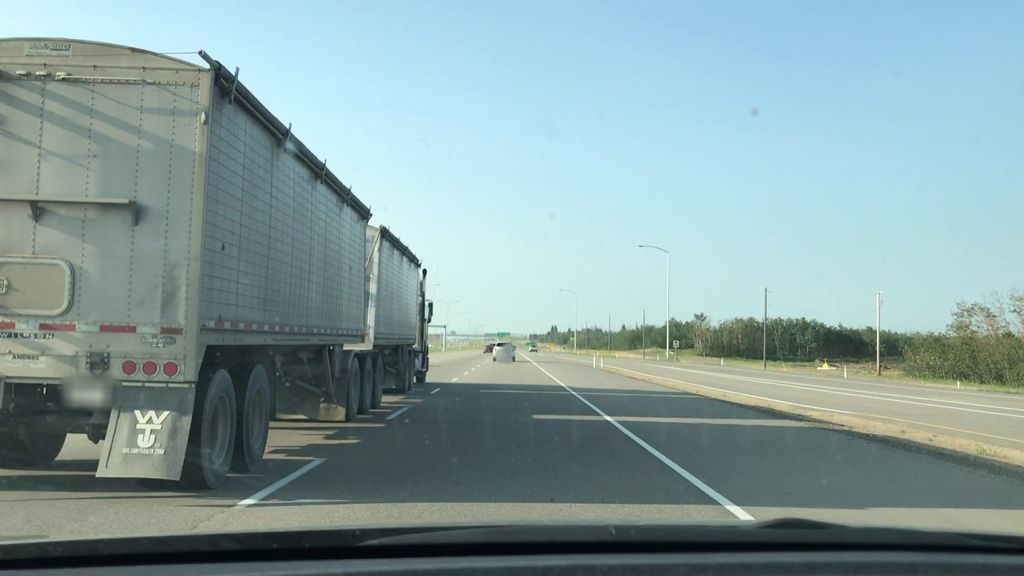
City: edmonton